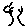
Label: tree